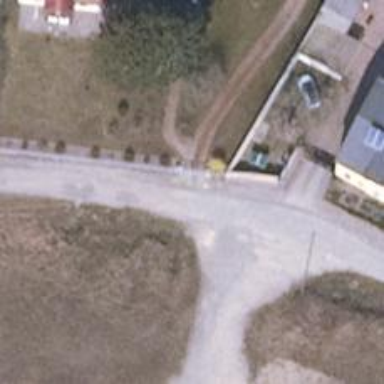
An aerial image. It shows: Residential road paved with concrete.